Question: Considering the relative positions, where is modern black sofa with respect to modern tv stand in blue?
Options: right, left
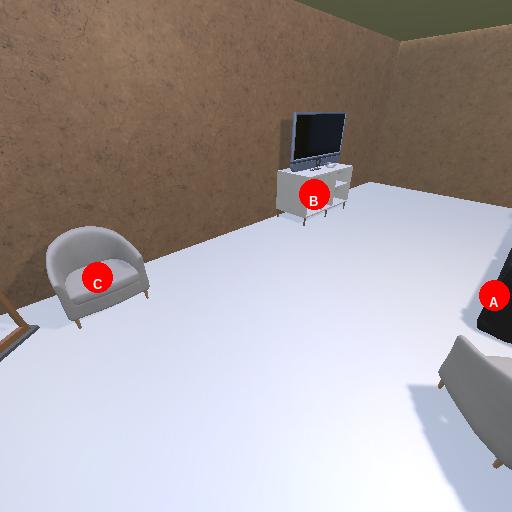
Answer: right